Interaction volume radius: 5 \u00c5
Interaction volume height: 30 \u00c5
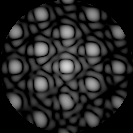
Disorder parameter: 0.09304